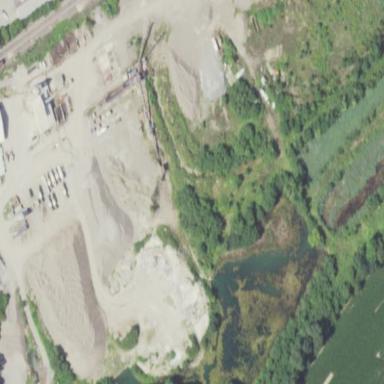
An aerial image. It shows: Quarry area.